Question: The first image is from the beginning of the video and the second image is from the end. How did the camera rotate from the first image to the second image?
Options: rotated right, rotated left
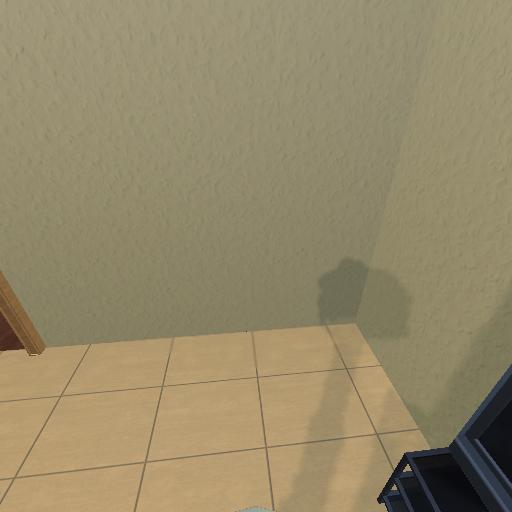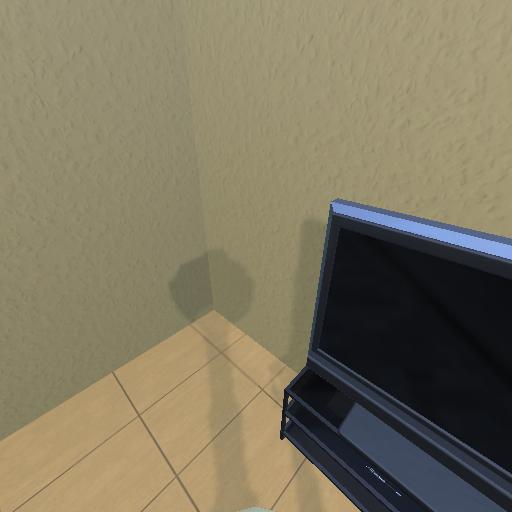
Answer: rotated right